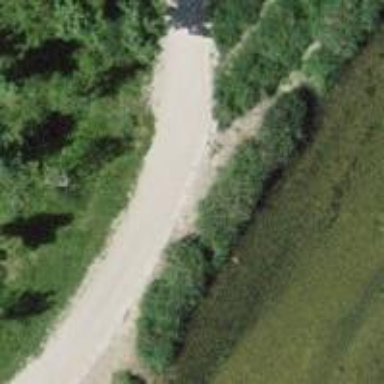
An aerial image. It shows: Footway with fine gravel surface.